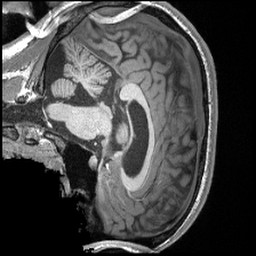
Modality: T1w
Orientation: sagittal